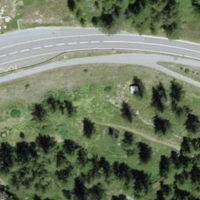
EUNIS habitat code: 31
Species observed at this site:
Marmota marmota